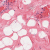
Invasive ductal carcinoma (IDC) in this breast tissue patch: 0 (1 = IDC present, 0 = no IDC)